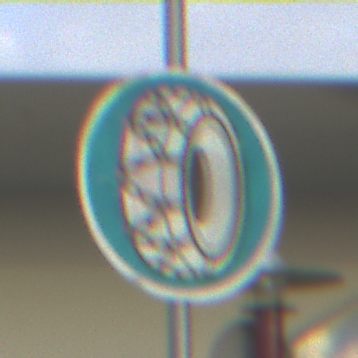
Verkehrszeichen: SchneekettenVorgeschrieben
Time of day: MorningAfternoon
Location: Outdoor (Suburban)
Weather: PartlyCloudy
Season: NotSpecified
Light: Natural